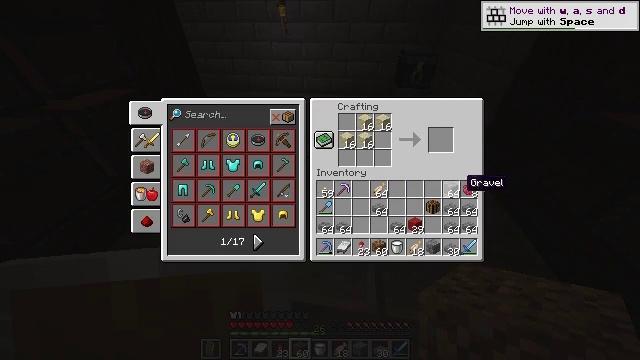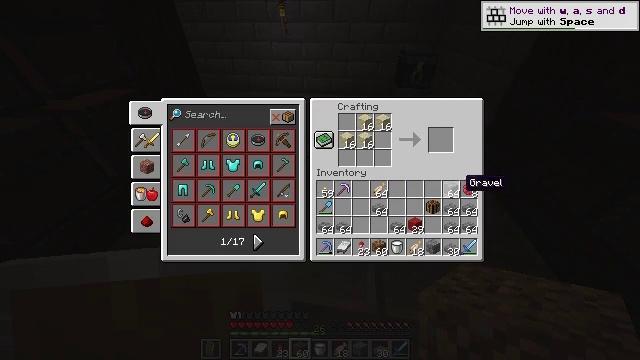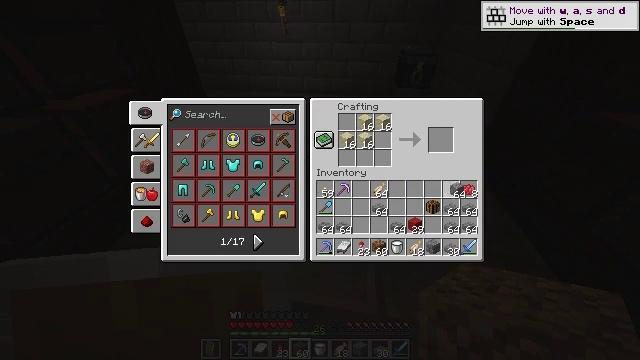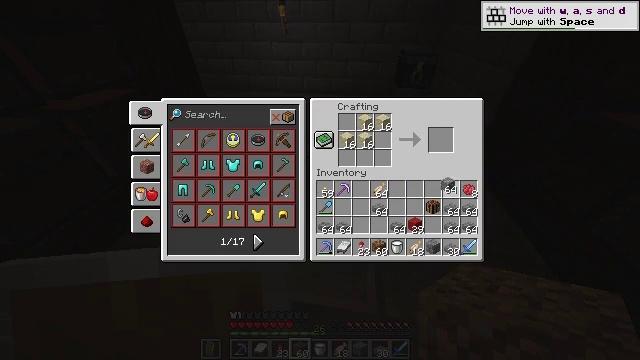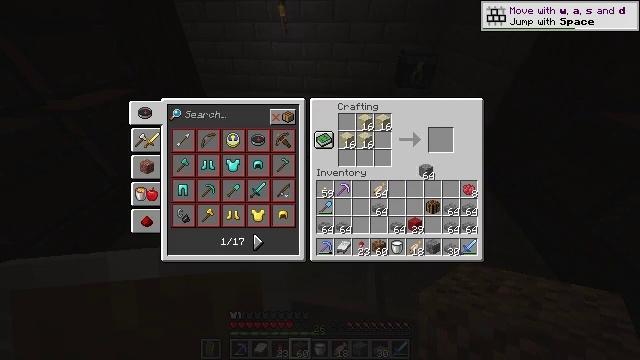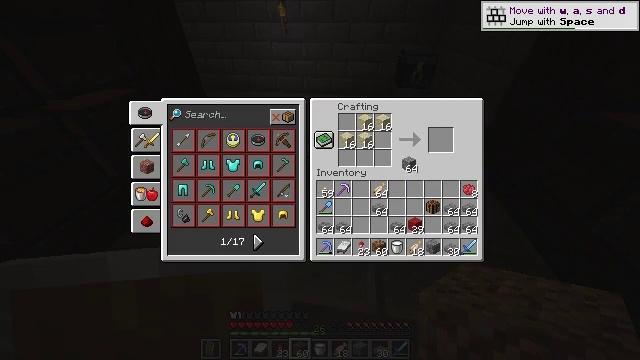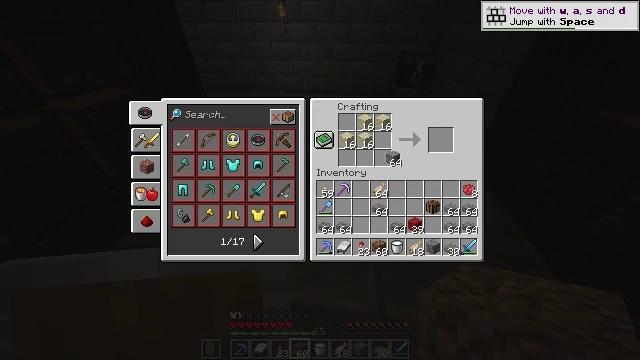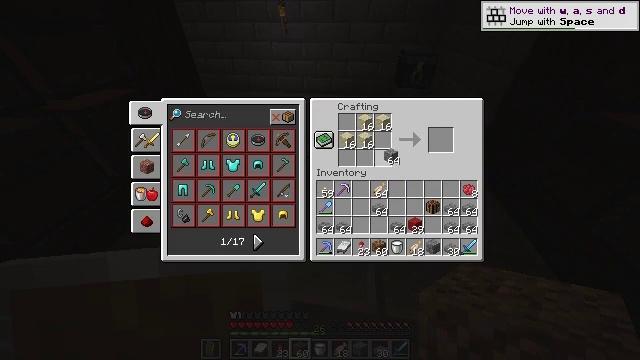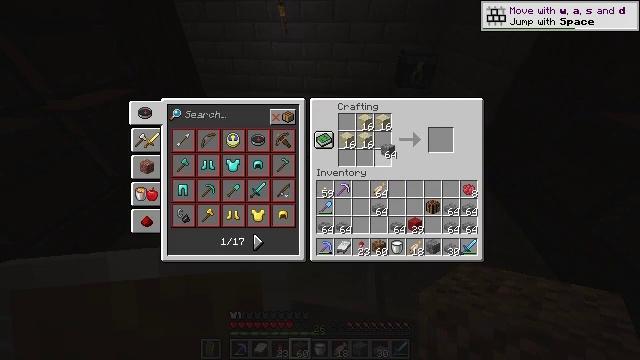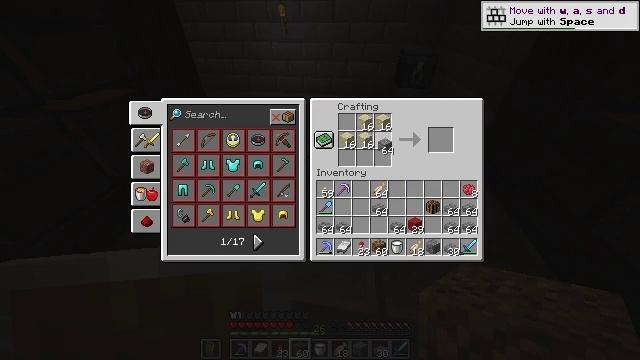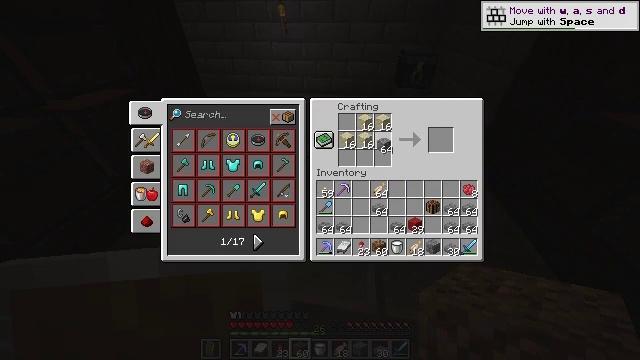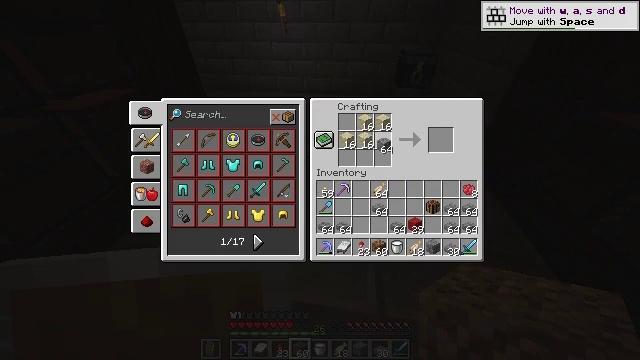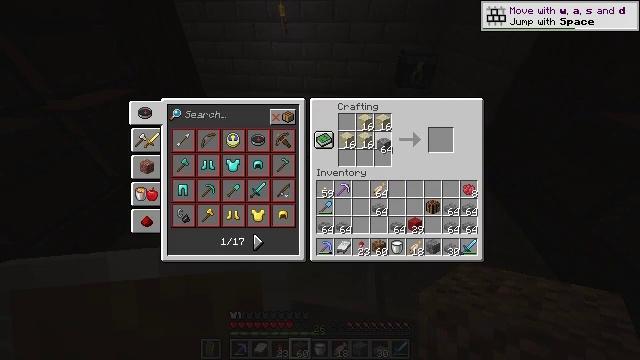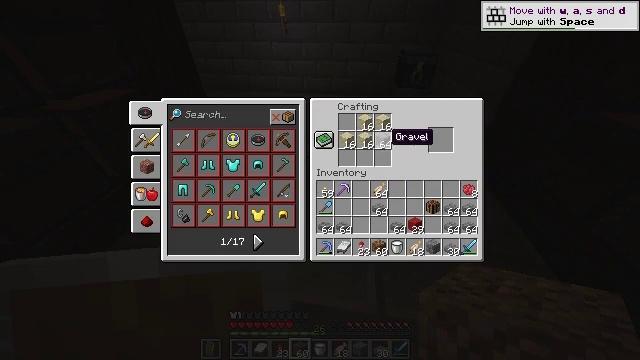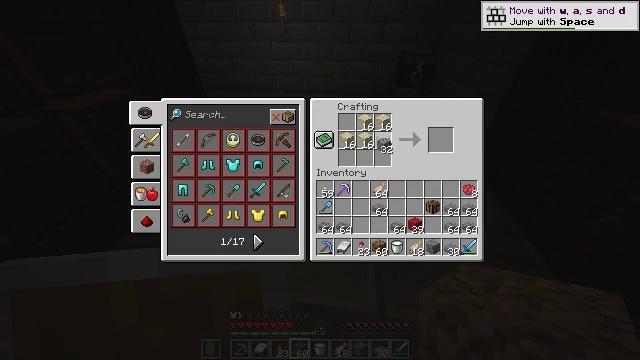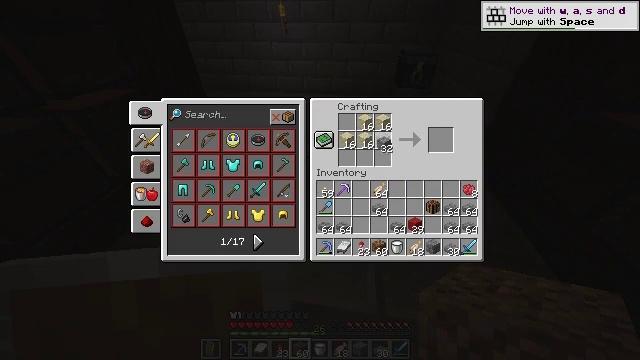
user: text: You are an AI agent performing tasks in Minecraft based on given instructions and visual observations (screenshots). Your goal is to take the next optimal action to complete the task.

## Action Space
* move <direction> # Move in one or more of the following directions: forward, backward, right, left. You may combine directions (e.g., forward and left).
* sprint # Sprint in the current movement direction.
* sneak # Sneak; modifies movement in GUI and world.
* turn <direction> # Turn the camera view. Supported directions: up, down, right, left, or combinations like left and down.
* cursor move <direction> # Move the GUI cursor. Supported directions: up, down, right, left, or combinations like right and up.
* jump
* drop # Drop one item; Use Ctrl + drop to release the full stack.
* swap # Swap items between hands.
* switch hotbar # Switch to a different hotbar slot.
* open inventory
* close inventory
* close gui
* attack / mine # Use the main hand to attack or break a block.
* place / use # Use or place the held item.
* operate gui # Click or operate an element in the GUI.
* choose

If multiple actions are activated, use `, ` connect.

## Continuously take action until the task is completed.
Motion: motion action
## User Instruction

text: Create red concrete powder in the crafting table.
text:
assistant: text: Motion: no_op
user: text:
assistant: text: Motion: operate gui
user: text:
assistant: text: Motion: cursor move left, operate gui
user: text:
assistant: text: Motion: cursor move left and up
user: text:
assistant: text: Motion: cursor move left and up
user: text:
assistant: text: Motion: cursor move left
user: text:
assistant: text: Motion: no_op
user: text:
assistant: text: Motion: no_op
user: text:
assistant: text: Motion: no_op
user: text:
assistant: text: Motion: no_op
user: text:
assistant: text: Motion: operate gui
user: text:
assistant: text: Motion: operate gui
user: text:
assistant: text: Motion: no_op
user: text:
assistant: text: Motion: choose
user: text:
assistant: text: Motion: choose
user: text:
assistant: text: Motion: no_op
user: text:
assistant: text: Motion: no_op
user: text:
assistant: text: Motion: no_op
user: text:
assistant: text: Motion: operate gui
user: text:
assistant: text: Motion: operate gui
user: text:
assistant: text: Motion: choose
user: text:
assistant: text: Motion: choose
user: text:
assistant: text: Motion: cursor move left
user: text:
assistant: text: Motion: no_op
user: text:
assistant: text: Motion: no_op
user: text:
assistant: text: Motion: no_op
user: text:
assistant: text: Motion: no_op
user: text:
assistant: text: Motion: operate gui
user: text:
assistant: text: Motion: no_op
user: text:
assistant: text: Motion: cursor move right